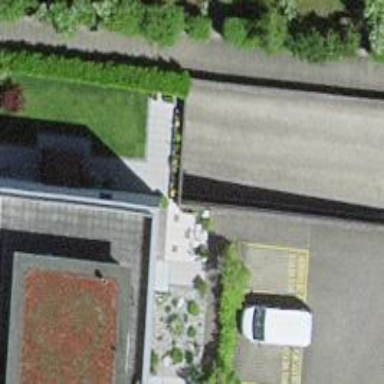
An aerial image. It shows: Parking entrance.